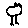
Label: bird